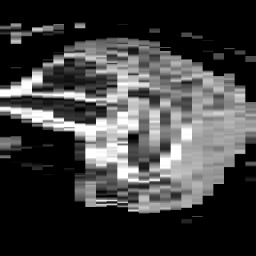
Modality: ADC
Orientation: sagittal
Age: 50
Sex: male
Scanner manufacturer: philips
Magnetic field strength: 3 T
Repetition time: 3.742 s
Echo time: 0.059 s